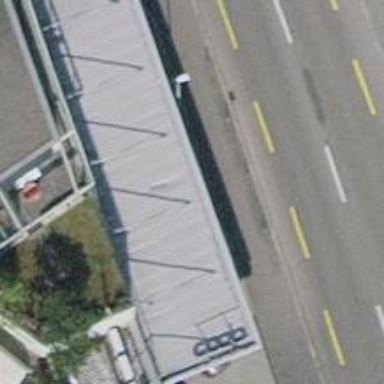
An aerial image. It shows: Fuel station.